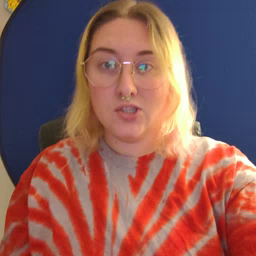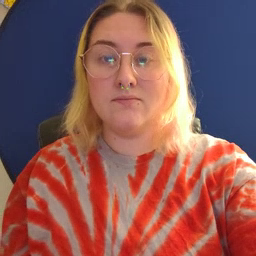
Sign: flag